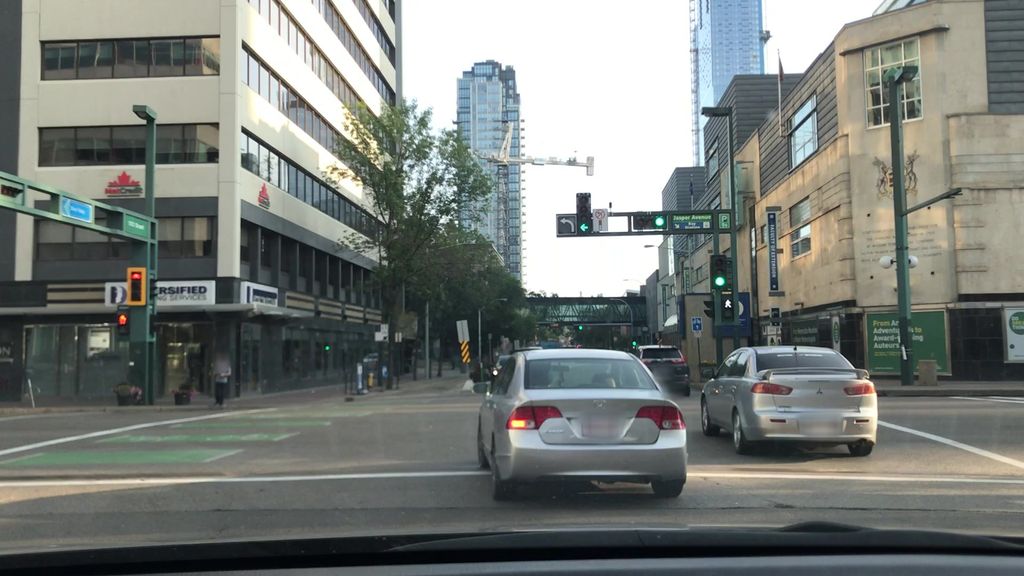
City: edmonton